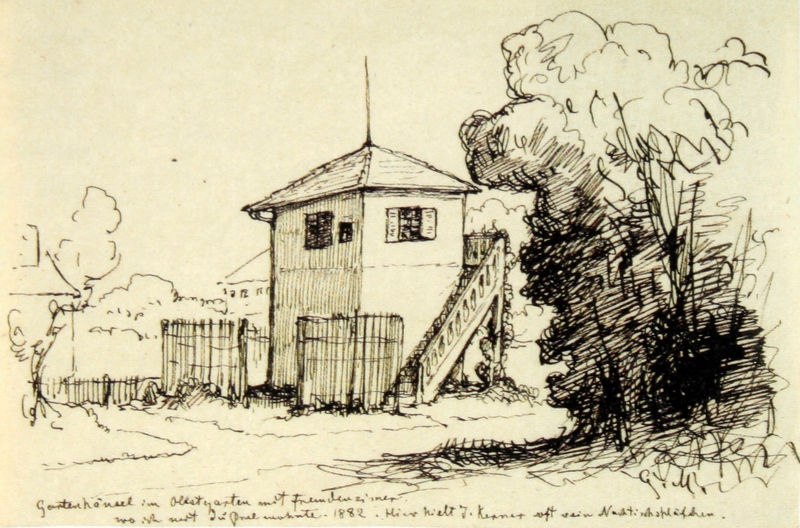
Titel: Kerners Gartenhaus
Künstler: Gabriel von Max
Standort: München
Institution: Städtische Galerie im Lenbachhaus
Schlagwörter: baum, feder, himmel, bäume, fenster, skizze, vordergrund, zeichnung, dach, haus, weg, wiese, zaun, signatur, häuser, strauch, busch, büsche, gebüsch, gitter, hütte, sträucher, wege, fensterläden, turm, garten, schrift, stab, mast, häuschen, treppe, datum, aufgang, geländer, jahreszahl, zugang, fensterladen, türmchen, kohle, urlaub, kreuzung, schwarzweiss, schraffur, text, ständer, pavillon, postkarte, beschreibung, erklärung, obstgarten, antenne, gartenhaus, blitzableiter, wachturm, palisaden, ei ngang, trteppe, pfeder, 1882, gartenhäusel, freuden, freudeneiner, gotteshäusel